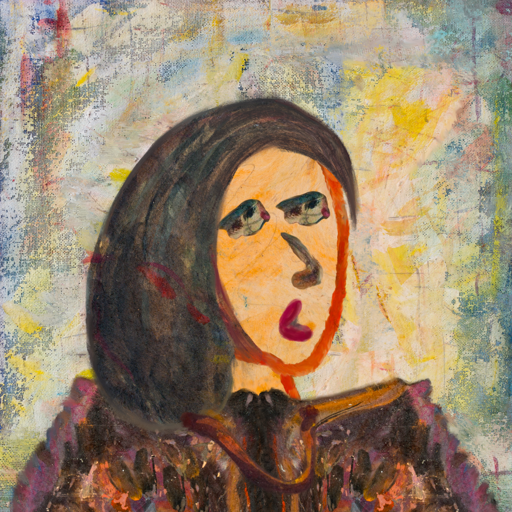
Background: Irani, Head And Neck Side: Experience, Face Side: Pipe, Bust: Gypsy_Queen, Hair Side: Gypsy_Mother, Head Accessory: Blank, Second Necklace: Comrade, Necklace: Blank, Baby: Blank